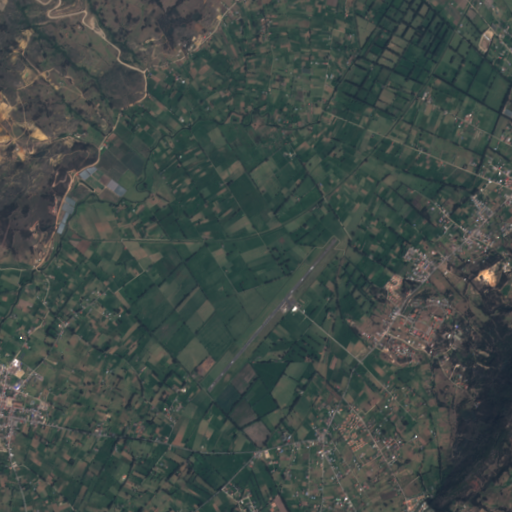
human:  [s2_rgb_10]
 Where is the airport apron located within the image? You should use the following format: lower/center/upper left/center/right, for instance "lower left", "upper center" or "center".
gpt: The airport apron is located in the center of the image.
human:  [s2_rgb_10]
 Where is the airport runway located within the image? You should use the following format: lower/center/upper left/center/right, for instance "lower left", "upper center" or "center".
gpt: The airport runway is located in the lower center of the image.
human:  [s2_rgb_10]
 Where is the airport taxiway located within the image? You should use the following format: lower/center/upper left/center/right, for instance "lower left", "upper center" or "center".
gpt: The airport taxiway is located in the center of the image.
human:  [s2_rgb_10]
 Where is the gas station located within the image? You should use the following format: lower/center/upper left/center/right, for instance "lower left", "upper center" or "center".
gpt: The gas station is located in the lower left of the image.
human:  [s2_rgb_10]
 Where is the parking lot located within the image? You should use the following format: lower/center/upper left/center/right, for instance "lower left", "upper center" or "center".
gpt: The parking lot is located in the center right of the image.
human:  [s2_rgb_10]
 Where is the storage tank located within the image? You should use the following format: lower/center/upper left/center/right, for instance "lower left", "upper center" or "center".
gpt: The storage tank is located in the lower right of the image.
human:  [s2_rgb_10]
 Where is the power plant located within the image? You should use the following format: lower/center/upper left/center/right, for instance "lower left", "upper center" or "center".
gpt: There is no power plant in the image.